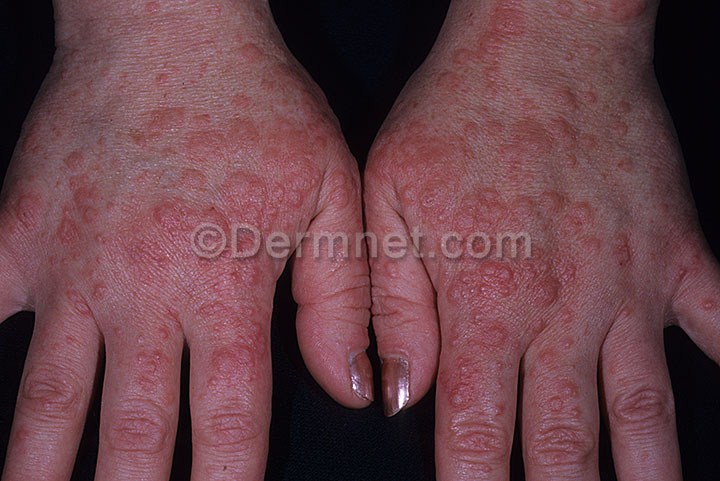
Disease: Warts Molluscum and other Viral Infections